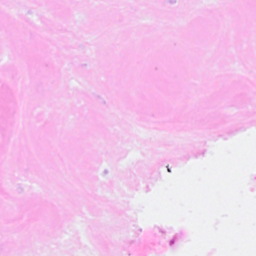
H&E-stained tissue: Breast